【题型】解答题　【知识点】解析几何　【难度】medium
（2024·上海黄浦·二模）如图，已知$\Gamma_1$是中心在坐标原点、焦点在$x$轴上的椭圆，$\Gamma_2$是以$\Gamma_1$的焦点$F_1,F_2$为顶点的等轴双曲线，点$M(\frac{5}{3},\frac{4}{3})$是$\Gamma_1$与$\Gamma_2$的一个交点，动点$P$在$\Gamma_2$的右支上且异于顶点。

(1) 求$\Gamma_1$与$\Gamma_2$的方程；

(2) 若直线$PF_2$的倾斜角是直线$PF_1$的倾斜角的$2$倍，求点$P$的坐标；

(3) 设直线$PF_1,PF_2$的斜率分别为$k_1,k_2$，直线$PF_1$与$\Gamma_1$相交于点$A,B$，直线$PF_2$与$\Gamma_1$相交于点$C,D$，$|AF_1|\cdot|BF_1|=m$，$|CF_2|\cdot|DF_2|=n$，求证：$k_1k_2=1$且存在常数$s$使得$m+n=smn$。
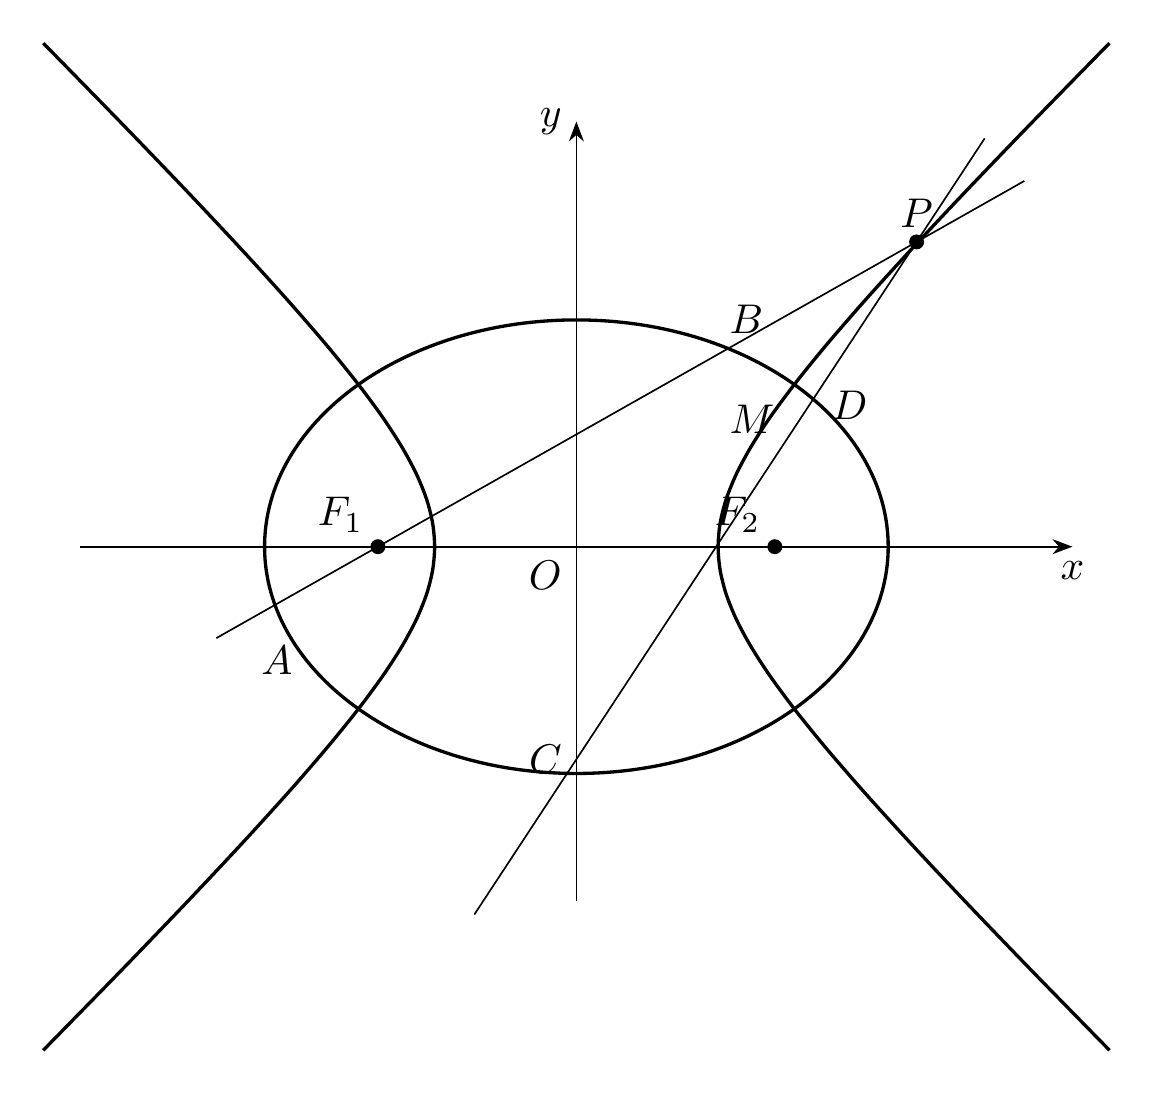
【解答】
【答案】(1) $\dfrac{x^2}{5} + \dfrac{y^2}{4} = 1$ 与 $x^2 - y^2 = 1$

(2) $(2,\sqrt{3})$

(3) 证明见解析

【知识点】利用椭圆定义求方程、根据双曲线过的点求标准方程、求椭圆中的弦长、椭圆中的定值问题

【分析】（1）设$\Gamma_1$、$\Gamma_2$的方程分别为$\dfrac{x^2}{a^2} + \dfrac{y^2}{b^2} = 1(a > b > 0)$ 与 $x^2 - y^2 = c^2(c > 0)$，将点$M$的坐标代入$\Gamma_2$的方程可求出$c$，利用椭圆的定义可求出$a$的值，从而可得$b$，进而可得$\Gamma_1$、$\Gamma_2$的方程；

（2）分点$P$在第四象限和第一象限时两种情况讨论求出点$P$的坐标；

（3）利用两点的斜率公式及点$P$在$\Gamma_2$上即可证明$k_2 = \dfrac{1}{k_1}$，设$PF_1$的方程为$y = k(x + 1)$，与椭圆方程联立，可得根与系数的关系，从而可表示$m,n$，化简$\dfrac{1}{m} + \dfrac{1}{n}$为常数，即可得出答案。

【详解】（1）设$\Gamma_1$、$\Gamma_2$的方程分别为$\dfrac{x^2}{a^2} + \dfrac{y^2}{b^2} = 1(a > b > 0)$ 与 $x^2 - y^2 = c^2(c > 0)$，

由$\left(\dfrac{5}{3}\right)^2 - \left(\dfrac{4}{3}\right)^2 = c^2$，得$c = 1$，故$F_1,F_2$的坐标分别为$(-1,0),(1,0)$，

所以$2a = |MF_1| + |MF_2| = \dfrac{4}{3}\sqrt{5} + \dfrac{2}{3}\sqrt{5} = 2\sqrt{5}$，故$a = \sqrt{5}$，$b = \sqrt{a^2 - c^2} = 2$，

故$\Gamma_1$与$\Gamma_2$的方程分别为$\dfrac{x^2}{5} + \dfrac{y^2}{4} = 1$ 与 $x^2 - y^2 = 1$。

（2）当点$P$在第四象限时，直线$PF_1,PF_2$的倾斜角都为钝角，不适合题意；

当$P$在第一象限时，由直线$PF_2$的倾斜角是直线$PF_1$的倾斜角的$2$倍，可知$\angle F_2F_1P = \angle F_2PF_1$，故$|PF_2| = |F_1F_2| = 2$，

设$P$点坐标为$(x,y)$，可知$(x - 1)^2 + y^2 = 4$ 且 $x^2 - y^2 = 1(x > 0,y > 0)$，

解得$x = 2$，$y = \sqrt{3}$，故点$P$的坐标为$(2,\sqrt{3})$。

（3）设直线$PF_1,PF_2$的斜率分别为$k_1,k_2$，点$P$，$A$，$B$的坐标分别为$(x_0,y_0),(x_1,y_1),(x_2,y_2)$，

则$x_0^2 - y_0^2 = 1$，$k_1k_2 = \dfrac{y_0}{x_0 + 1} \cdot \dfrac{y_0}{x_0 - 1} = \dfrac{y_0^2}{x_0^2 - 1} = \dfrac{x_0^2 - 1}{x_0^2 - 1} = 1$，

$PF_1$的方程为$y = k(x + 1)$，

代入$\dfrac{x^2}{5} + \dfrac{y^2}{4} = 1$可得$(4 + 5k^2)y^2 - 8ky - 16k^2 = 0$，

故$y_1y_2 = \dfrac{-16k^2}{4 + 5k^2}$，

所以$m = |AF_1| \cdot |BF_1| = \sqrt{1 + \dfrac{1}{k_1^2}}|y_1| \cdot \sqrt{1 + \dfrac{1}{k_1^2}}|y_2| = \left(1 + \dfrac{1}{k_1^2}\right)|y_1y_2| = \dfrac{16(k_1^2 + 1)}{4 + 5k_1^2}$，

同理可得$n = \dfrac{16(k_2^2 + 1)}{4 + 5k_2^2}$，又$k_2 = \dfrac{1}{k_1}$，故$n = \dfrac{16(1 + k_1^2)}{4k_1^2 + 5}$，

故$\dfrac{1}{m} + \dfrac{1}{n} = \dfrac{4 + 5k_1^2}{16(k_1^2 + 1)} + \dfrac{4k_1^2 + 5}{16(k_1^2 + 1)} = \dfrac{9(k_1^2 + 1)}{16(k_1^2 + 1)} = \dfrac{9}{16}$，

即$m + n = \dfrac{9}{16}mn$，所以存在$s$，使得$m + n = smn$。

【点睛】方法点睛：求定值问题常见的方法有两种：
（1）从特殊入手，求出定值，再证明这个值与变量无关。
（2）直接推理、计算，并在计算推理的过程中消去变量，从而得到定值。